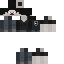
A male skeleton skin with dark skin, wearing brown helmet dressed in a black hoodie and brown pants, featuring a closed mouth.